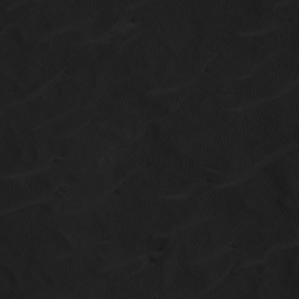
Label: non_frost